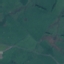
Land use / land cover: Pasture